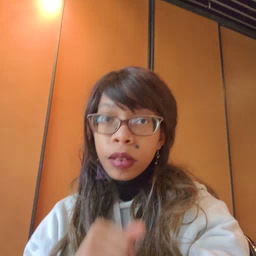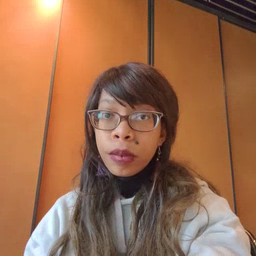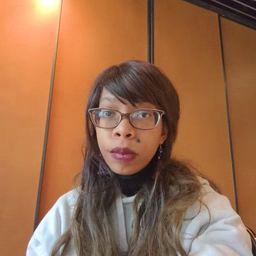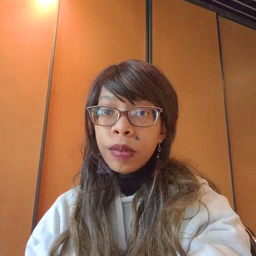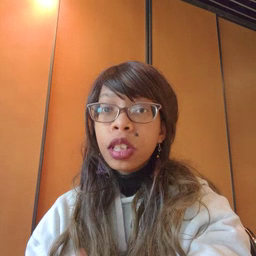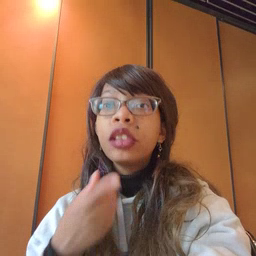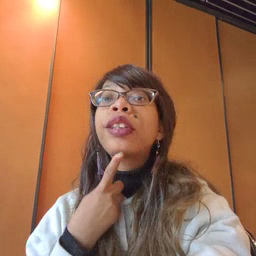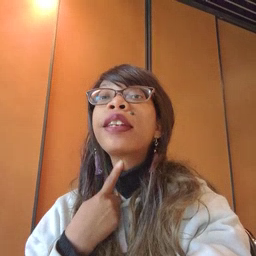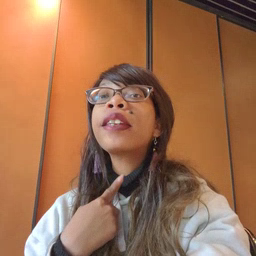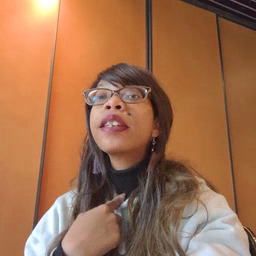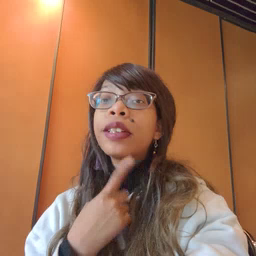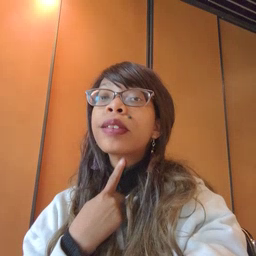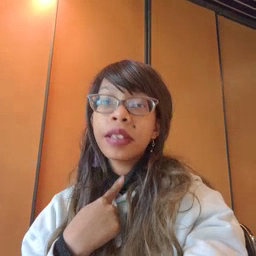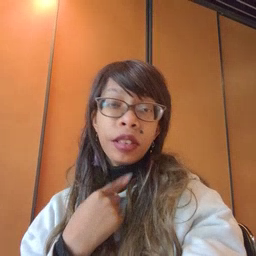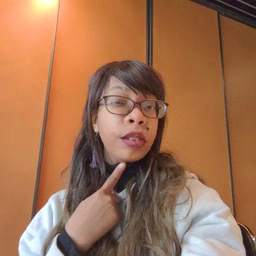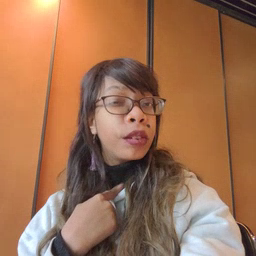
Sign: thirsty